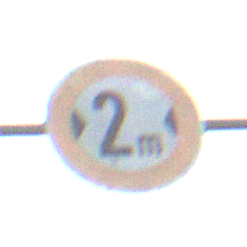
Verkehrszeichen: TatsaechlicheBreite2
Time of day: SunriseSunset
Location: Outdoor (Nature)
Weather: PartlyCloudy
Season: Summer
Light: Natural